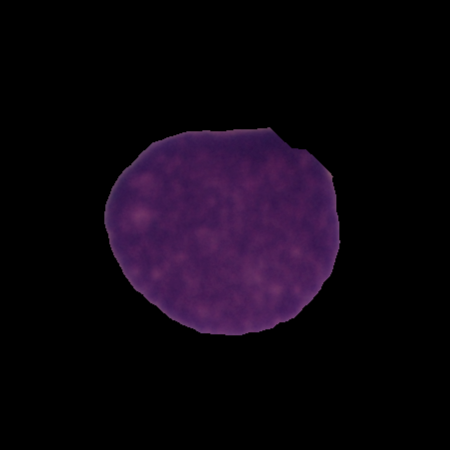
Label: cancer